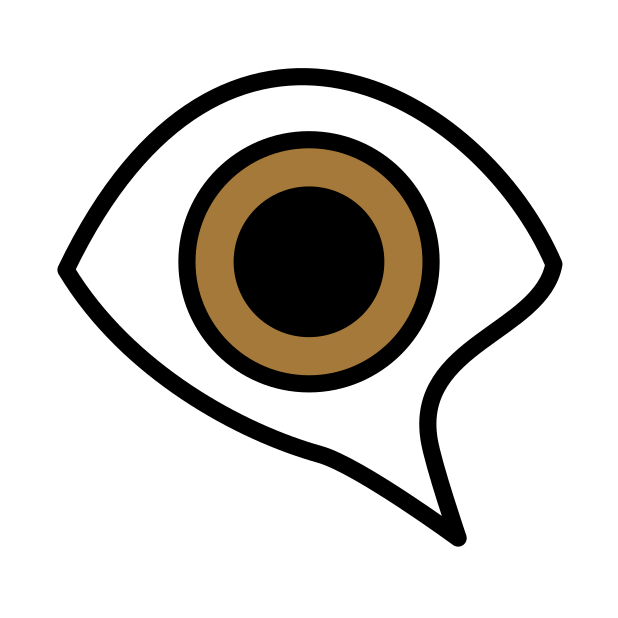
eye in speech bubble